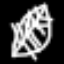
Label: leaf